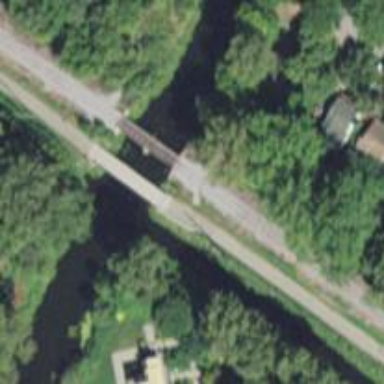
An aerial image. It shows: Single-track railway bridge.